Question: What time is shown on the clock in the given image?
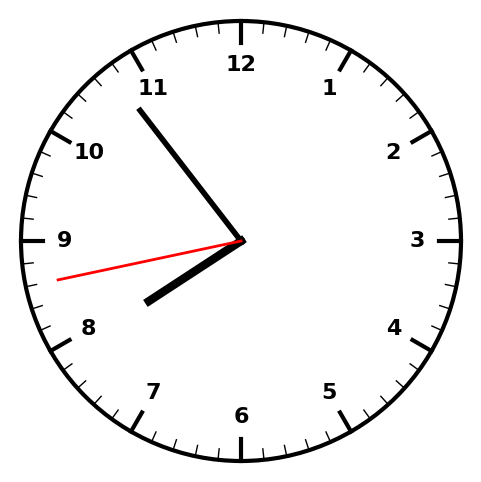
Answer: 07:53:43